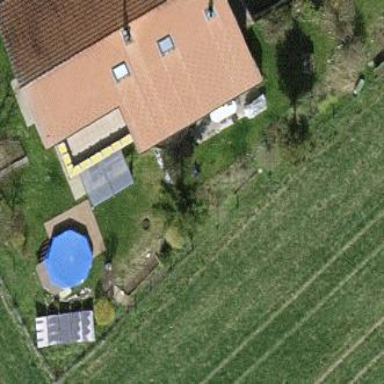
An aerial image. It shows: Garden area designated for leisure land.